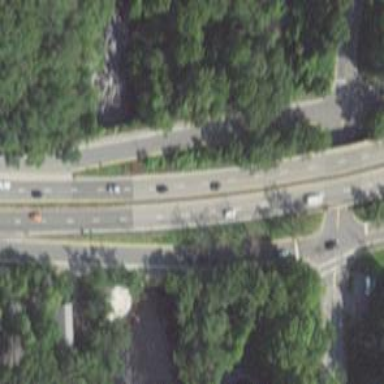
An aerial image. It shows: Trunk highway.